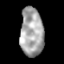
Tissue: lung
Cell type: T cells
Senescence score: 0.1876
Nuclear area (px): 1101
Mean DAPI intensity: 166.312